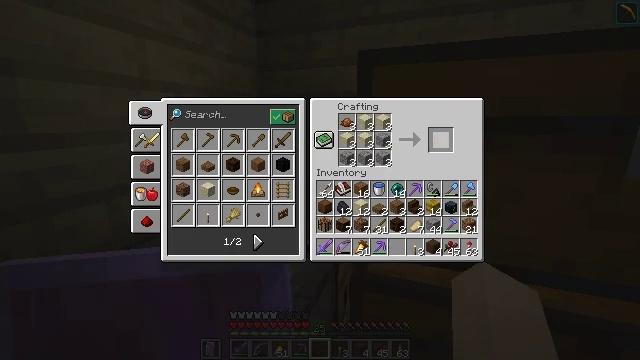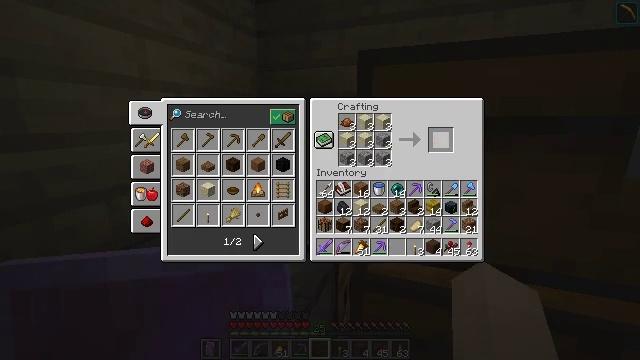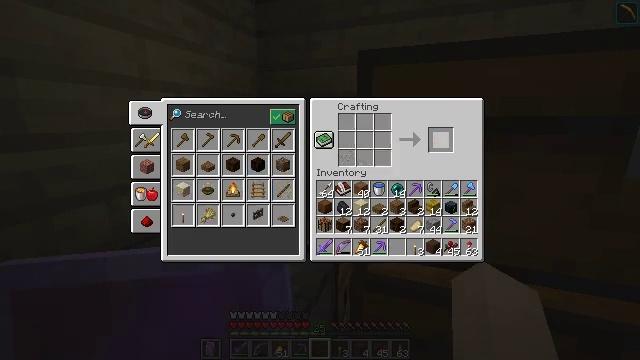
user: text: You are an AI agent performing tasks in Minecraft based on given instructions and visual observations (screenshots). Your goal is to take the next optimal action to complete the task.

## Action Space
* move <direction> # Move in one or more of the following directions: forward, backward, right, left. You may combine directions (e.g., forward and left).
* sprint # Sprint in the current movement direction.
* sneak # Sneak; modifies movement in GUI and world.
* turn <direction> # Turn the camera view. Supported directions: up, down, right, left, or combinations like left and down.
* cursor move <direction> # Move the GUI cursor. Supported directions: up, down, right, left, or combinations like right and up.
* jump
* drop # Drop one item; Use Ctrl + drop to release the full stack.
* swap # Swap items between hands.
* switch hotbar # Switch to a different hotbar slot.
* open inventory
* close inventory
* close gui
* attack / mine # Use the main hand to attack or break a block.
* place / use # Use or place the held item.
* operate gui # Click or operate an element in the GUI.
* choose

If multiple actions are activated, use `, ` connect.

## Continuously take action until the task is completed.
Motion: motion action
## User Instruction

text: Combine materials to craft brown concrete powder.
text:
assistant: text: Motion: sneak
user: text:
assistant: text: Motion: sneak
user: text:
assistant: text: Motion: sneak